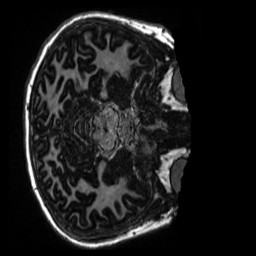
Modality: MP2RAGE
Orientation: axial
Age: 12
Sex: female
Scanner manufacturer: siemens
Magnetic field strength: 3 T
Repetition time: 4 s
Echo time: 0.00303 s